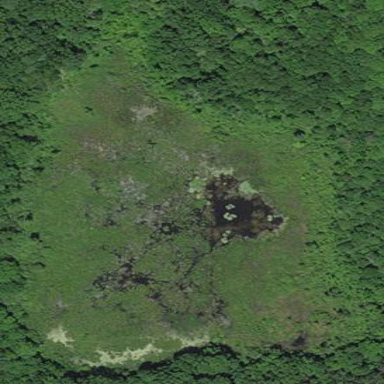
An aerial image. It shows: Marsh wetland.